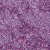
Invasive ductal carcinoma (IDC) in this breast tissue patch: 1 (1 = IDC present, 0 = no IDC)